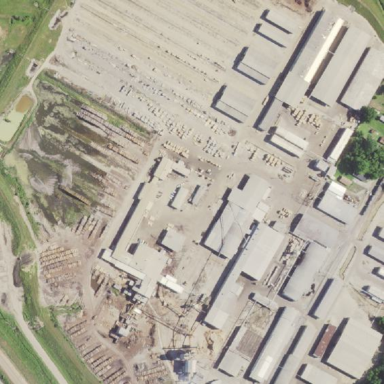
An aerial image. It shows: Industrial area with sawmill. The works are man-made structure.